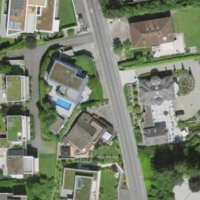
EUNIS habitat code: 54
Species observed at this site:
Plantago major